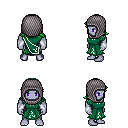
a pixel art fantasy rpg character, male body template, dark elf, purple skin, sash dress, white pants, green loose hair, chain hood, white cloth bracers, four views (front, back, left, right), 2x2 character sprite sheet, small pixel art, hard edges, no anti-aliasing